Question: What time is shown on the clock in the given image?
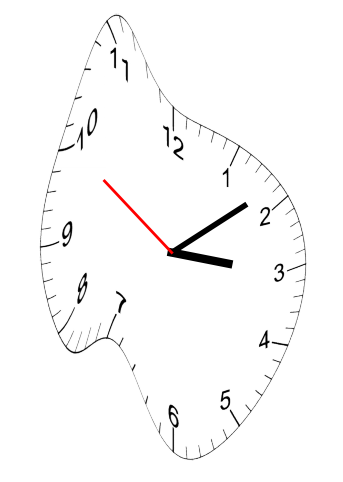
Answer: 03:08:50